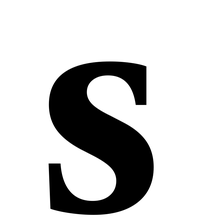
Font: LibreCaslonText_Bold